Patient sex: F
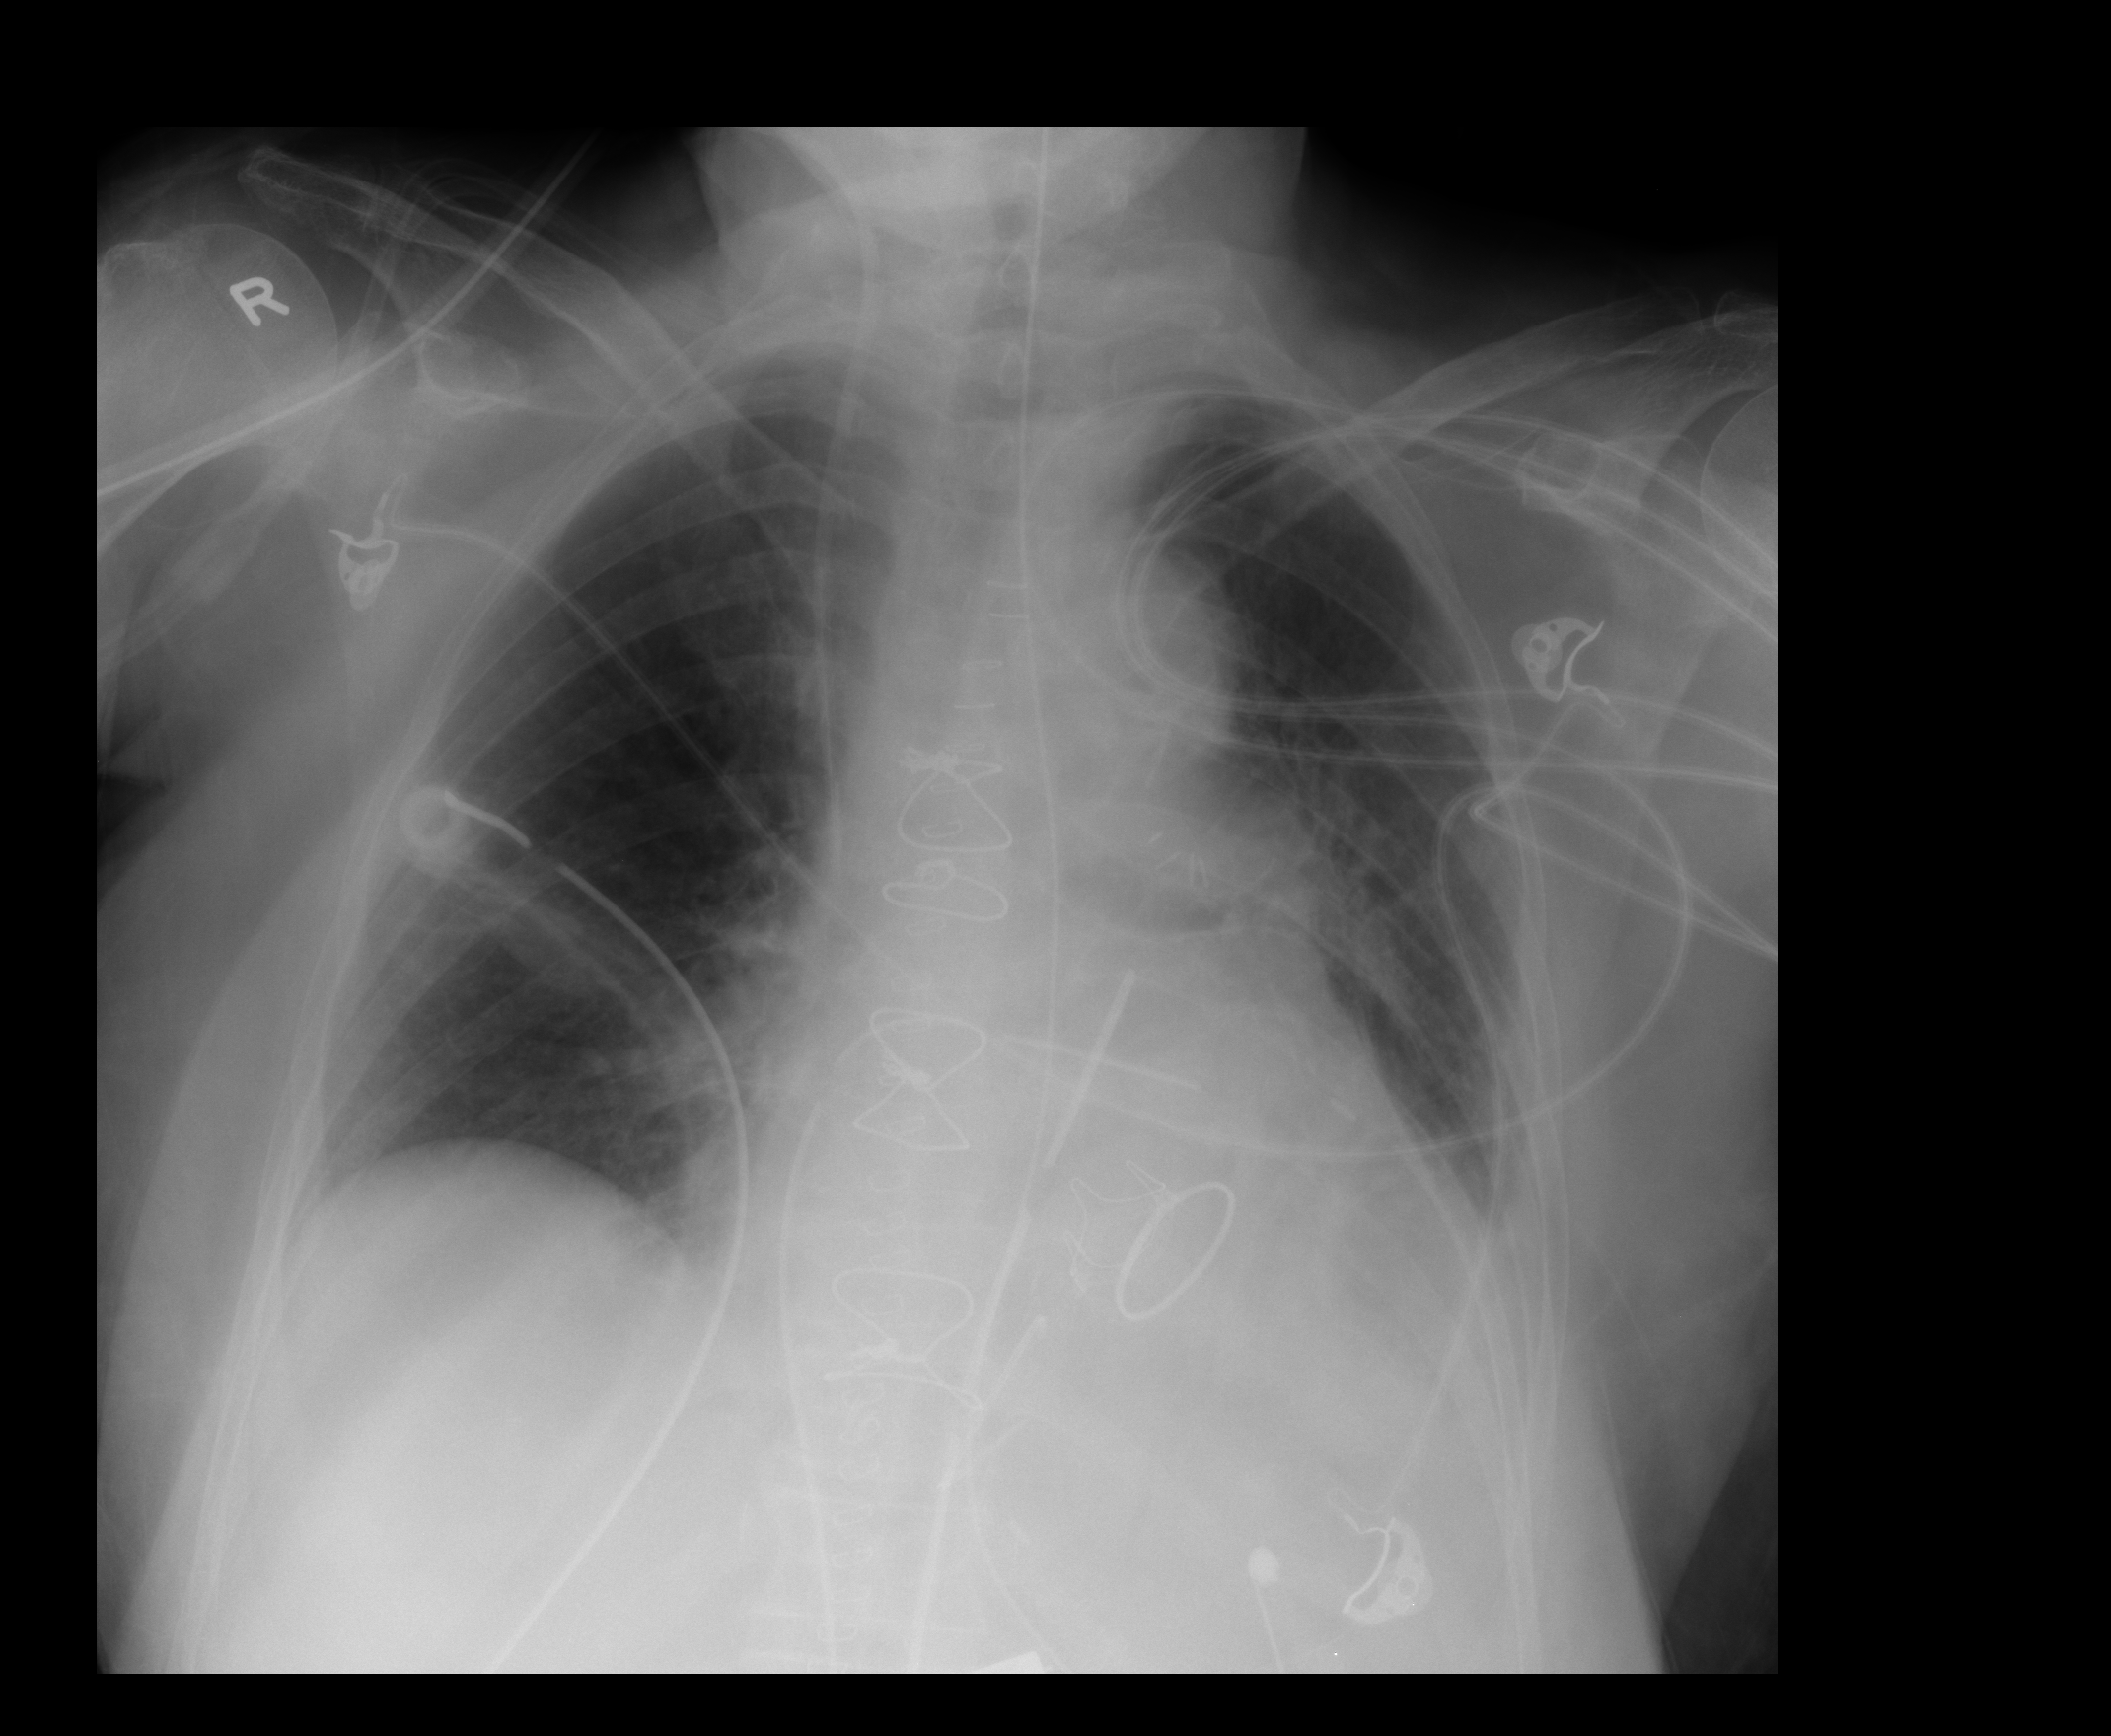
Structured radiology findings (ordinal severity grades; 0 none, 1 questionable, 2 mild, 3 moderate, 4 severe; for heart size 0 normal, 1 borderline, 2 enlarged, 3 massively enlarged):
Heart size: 2
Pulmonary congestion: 1
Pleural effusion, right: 0
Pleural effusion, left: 2
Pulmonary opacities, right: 0
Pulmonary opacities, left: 0
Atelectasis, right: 0
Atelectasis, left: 2